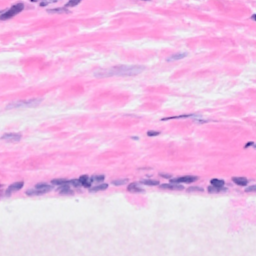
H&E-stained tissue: Breast